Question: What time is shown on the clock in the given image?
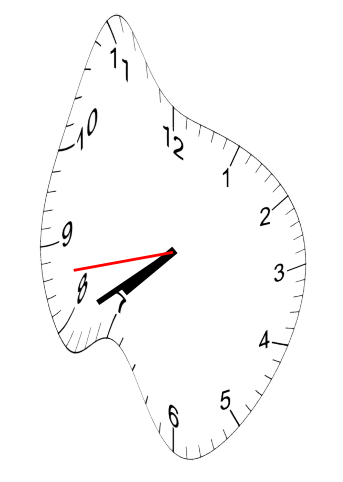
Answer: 07:39:43